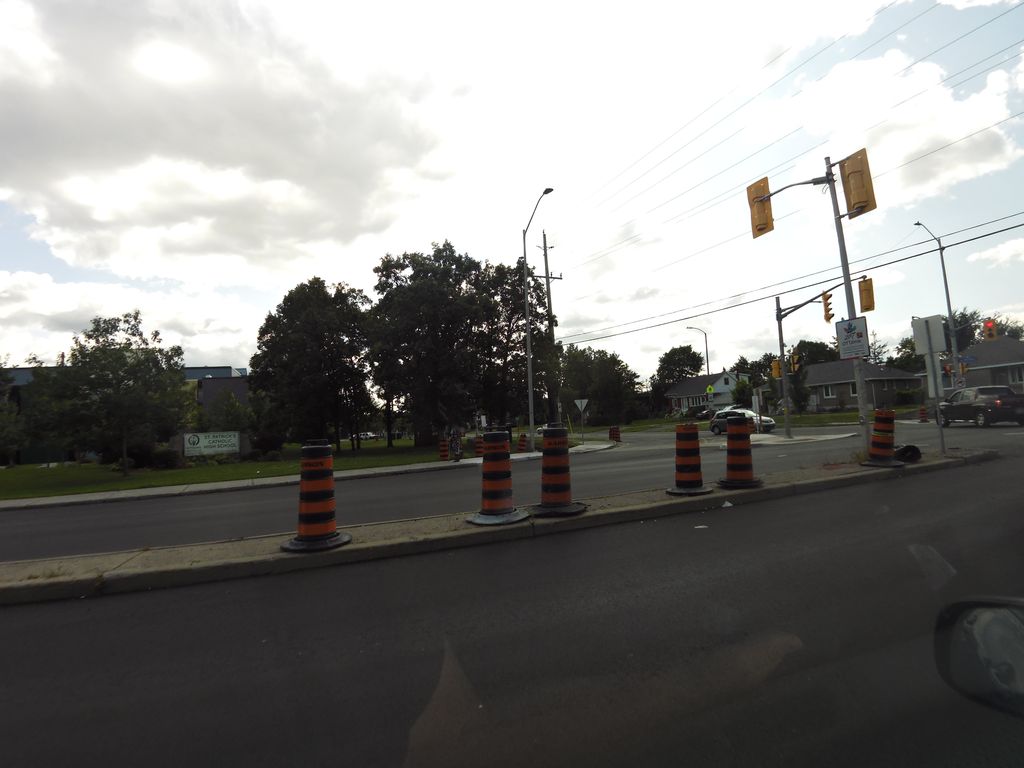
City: ottawa-gatineau